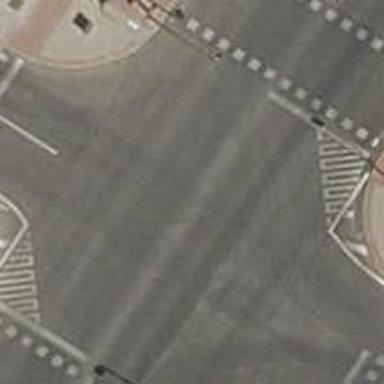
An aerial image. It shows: Road with traffic signals.